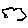
Label: cloud